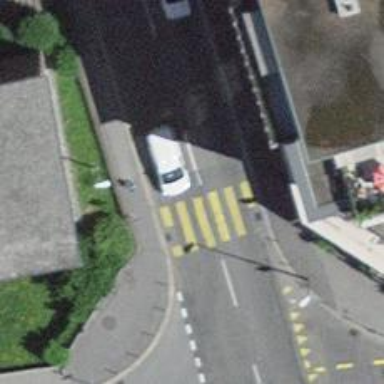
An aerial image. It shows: Marked zebra crossing on the road.